Aerial crown-view tile of a tropical tree (Barro Colorado Island, Panama), acquired 20250616:
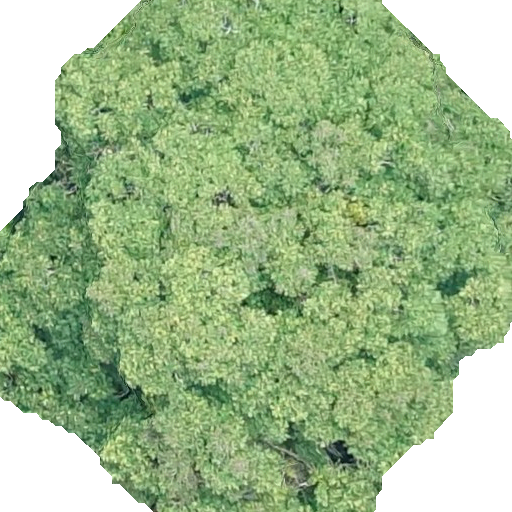
Species: Dipteryx oleifera
GBIF accepted scientific name: Dipteryx oleifera
Crown area: 336.409 m²